Question: How to implement this tunnel like animation in WebGL?

Source: <URL>
See also: <URL>
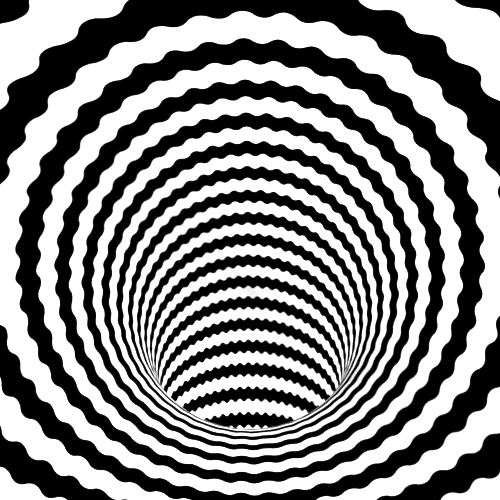
Answer: Well, this was fun. :)
A WebGL demo is available here: <URL>
(: no longer available, but I created a ShaderToy version: <URL>
The main algorithm is in the fragment shader. The basic idea is a for loop iterating over the black rings/circles, from large to small, also offsetting the center to produce a tunnel-like effect.
Given any pixel, we can check if the pixel is close enough to the ring to be a candidate for a black pixel or not. If it is outside the ring, break the loop to avoid seeing smaller rings through the larger ones.
The distance from the previous (outer) circle is used to "squeeze" the pattern together when rings are close, this helps create the illusion of a 3D surface.
The wavy pattern of each ring is of course a sine curve. The angle of the pixel (compared to the circle center) is combined with a uniform time parameter to animate the wavy pattern for each ring.
And finally, there was lots of experimentation with different parameters and transformation functions like pow() to get the result close to the target animation. It's not perfect, but pretty close.
The fragment shader code:
'''
#ifdef GL_ES
precision highp float;
#endif
const float PI = 3.14159265358979323846264;
const float TWOPI = PI*2.0;
const vec4 WHITE = vec4(1.0, 1.0, 1.0, 1.0);
const vec4 BLACK = vec4(0.0, 0.0, 0.0, 1.0);
const vec2 CENTER = vec2(0.0, 0.0);
const int MAX_RINGS = 30;
const float RING_DISTANCE = 0.05;
const float WAVE_COUNT = 60.0;
const float WAVE_DEPTH = 0.04;
uniform float uTime;
varying vec2 vPosition;
void main(void) {
float rot = mod(uTime*0.0006, TWOPI);
float x = vPosition.x;
float y = vPosition.y;
bool black = false;
float prevRingDist = RING_DISTANCE;
for (int i = 0; i < MAX_RINGS; i++) {
vec2 center = vec2(0.0, 0.7 - RING_DISTANCE * float(i)*1.2);
float radius = 0.5 + RING_DISTANCE / (pow(float(i+5), 1.1)*0.006);
float dist = distance(center, vPosition);
dist = pow(dist, 0.3);
float ringDist = abs(dist-radius);
if (ringDist < RING_DISTANCE*prevRingDist*7.0) {
float angle = atan(y - center.y, x - center.x);
float thickness = 1.1 * abs(dist - radius) / prevRingDist;
float depthFactor = WAVE_DEPTH * sin((angle+rot*radius) * WAVE_COUNT);
if (dist > radius) {
black = (thickness < RING_DISTANCE * 5.0 - depthFactor * 2.0);
}
else {
black = (thickness < RING_DISTANCE * 5.0 + depthFactor);
}
break;
}
if (dist > radius) break;
prevRingDist = ringDist;
}
gl_FragColor = black ? BLACK : WHITE;
}
'''